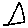
Label: triangle